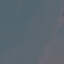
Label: SeaLake